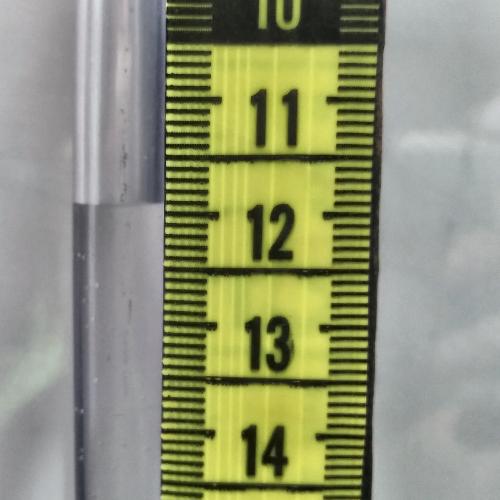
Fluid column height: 11.9 cm